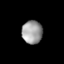
Tissue: lung
Cell type: Myeloid cells
Senescence score: 0.2144
Nuclear area (px): 469
Mean DAPI intensity: 155.827